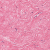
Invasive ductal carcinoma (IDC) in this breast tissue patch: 0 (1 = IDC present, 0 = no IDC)